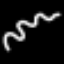
Label: squiggle